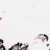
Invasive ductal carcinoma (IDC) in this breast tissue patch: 0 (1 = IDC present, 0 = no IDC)